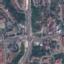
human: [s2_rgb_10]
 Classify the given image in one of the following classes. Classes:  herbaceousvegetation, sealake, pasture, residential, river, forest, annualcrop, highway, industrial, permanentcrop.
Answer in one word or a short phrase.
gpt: Highway